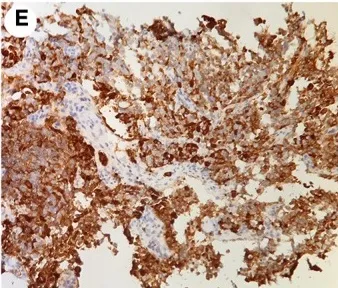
(D-H) The pathological findings of the bone biopsy of the metastatic vertebrae. Hematoxylin and eosin (HandE) staining showed an invasive tumor cell growth pattern, with abundant eosinophilic cytoplasm and finely granular nuclear chromatin. Positive immunohistochemistry staining for ACTH.
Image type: pathology (immunostaining)